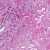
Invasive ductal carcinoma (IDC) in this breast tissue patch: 0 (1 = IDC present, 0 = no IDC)